Question: There is an application that I use as an audio mixer. It has a GUI which looks like a mixer- some knobs and some faders, etc. If you don't know what I mean here is an example:

I'm searching for a way to control parameters (volume, pan, mute) using 'OSC' or 'Midi' protocols. This feature isn't a part of the application...
My current solution:
- - -
This works for toggles (boolean options, like a Mute button)- but it doesn't work for contiguous parameters like a volume slider.
Does anyone have any suggestions or creative solutions for externally controlling parameters that are only available through the application interface?
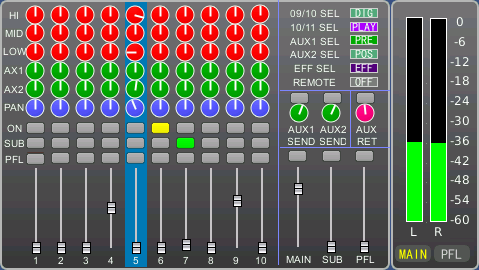
Answer: Take a look for 'sikuli'. It is writte for automated tests and can be used to work with python scripts on any given gui. So it should be possible to read your comands via python script and execute all mouse events from there. Sikuli can search for pictures on the screen and do actions there like press-mouse-button, move-with-pressed-button, simulate keyboard actions and a lot more. Maybe this can be a startpoint.